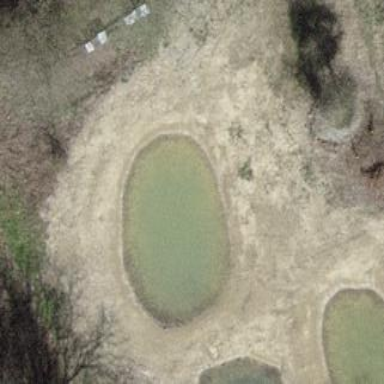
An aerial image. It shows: Pond surrounded by natural water.